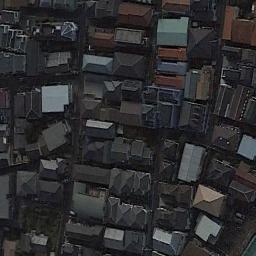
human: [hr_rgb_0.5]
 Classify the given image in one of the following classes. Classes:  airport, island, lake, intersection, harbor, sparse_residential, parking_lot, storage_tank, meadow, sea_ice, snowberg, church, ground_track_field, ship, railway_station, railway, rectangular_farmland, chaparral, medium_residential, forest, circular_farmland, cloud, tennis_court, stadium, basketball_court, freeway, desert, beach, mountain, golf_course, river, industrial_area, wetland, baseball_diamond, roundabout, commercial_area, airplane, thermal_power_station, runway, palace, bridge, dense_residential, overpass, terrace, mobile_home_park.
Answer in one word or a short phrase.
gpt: dense_residential